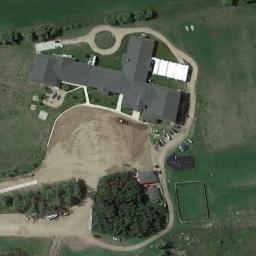
Label: residential